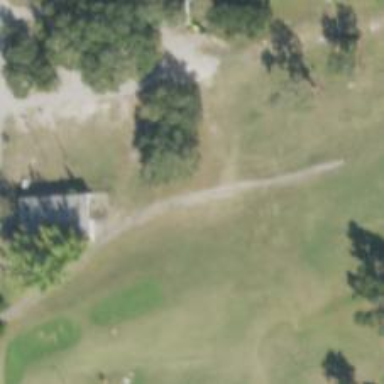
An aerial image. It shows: Footway that resembles golf path.